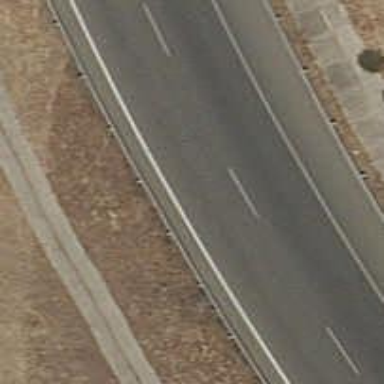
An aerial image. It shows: Motorway link.